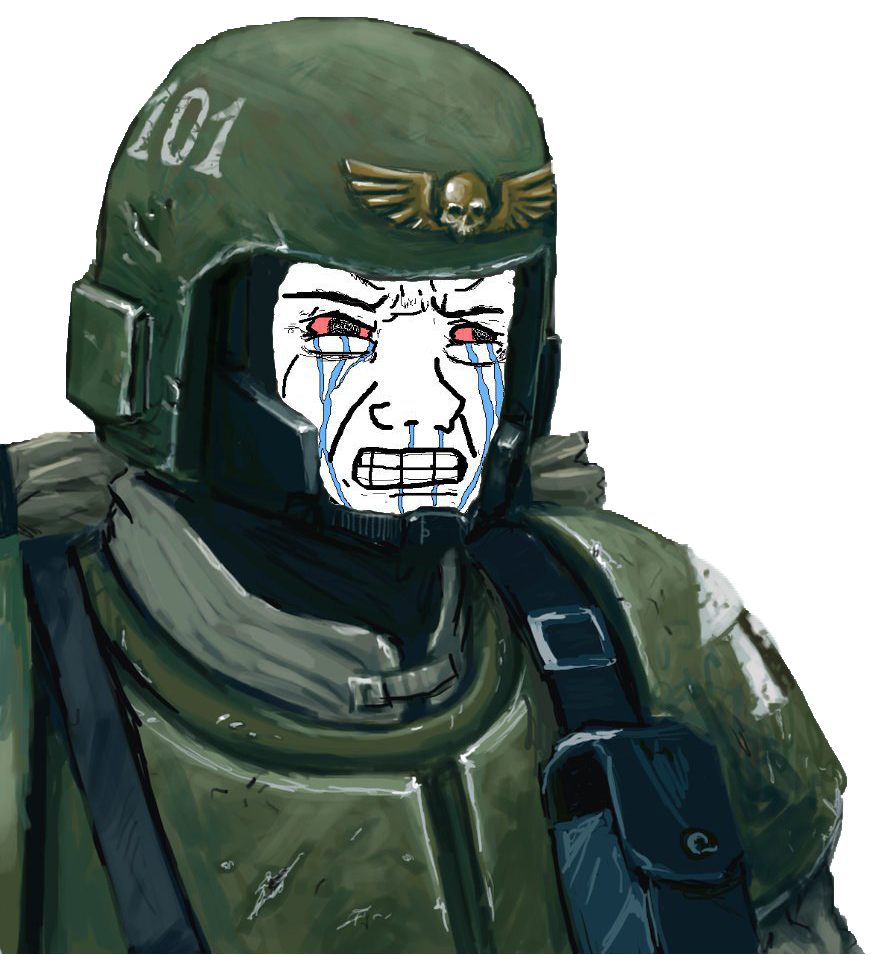
Label: 5_Crying_Wojak